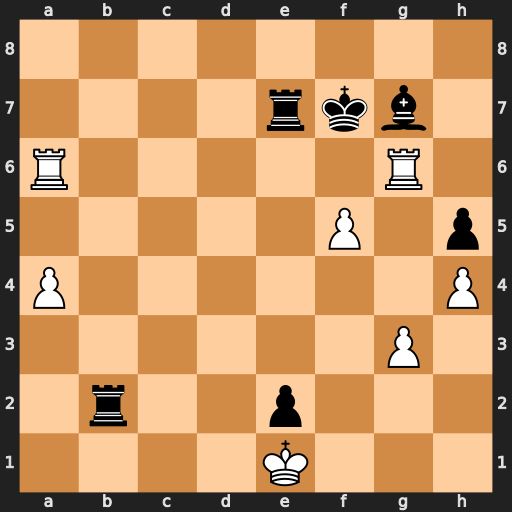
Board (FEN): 8/4rkb1/R5R1/5P1p/P6P/6P1/1r2p3/4K3
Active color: w
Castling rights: -
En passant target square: -
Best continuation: Rxg7+ Kxg7 f6+ Kf7 fxe7